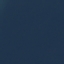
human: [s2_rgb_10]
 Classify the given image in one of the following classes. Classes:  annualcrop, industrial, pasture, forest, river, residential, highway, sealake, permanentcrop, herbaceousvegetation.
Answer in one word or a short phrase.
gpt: SeaLake